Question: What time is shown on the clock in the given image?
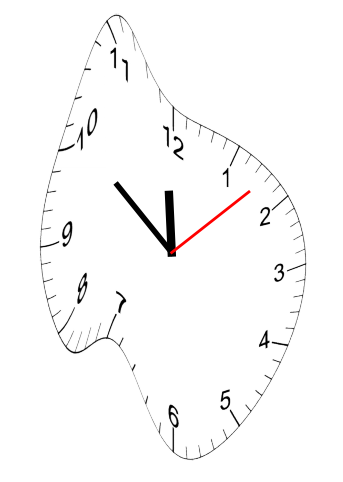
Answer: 11:51:08